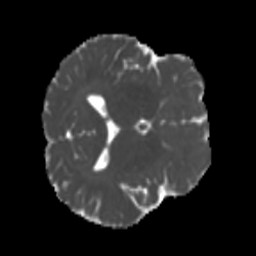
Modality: MD
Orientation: axial
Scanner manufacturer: siemens
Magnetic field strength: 3 T
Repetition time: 4 s
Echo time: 0.0594 s